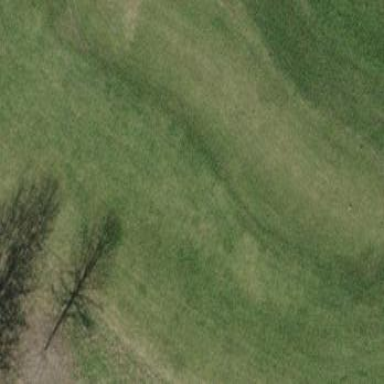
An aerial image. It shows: Golf tee on grassy land.